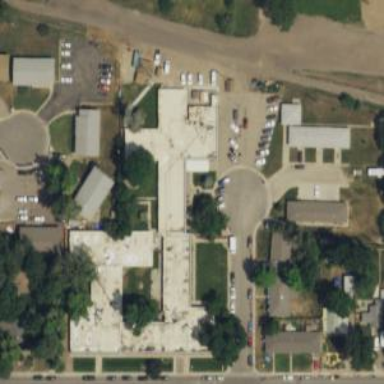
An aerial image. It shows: Nursing home.